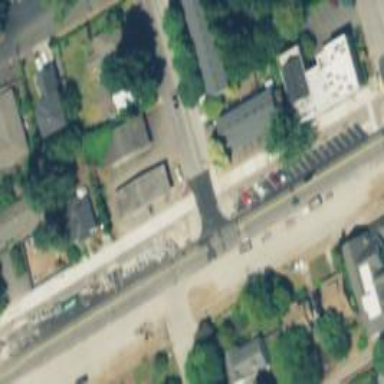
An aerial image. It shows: Tertiary road with sidewalk on the left.